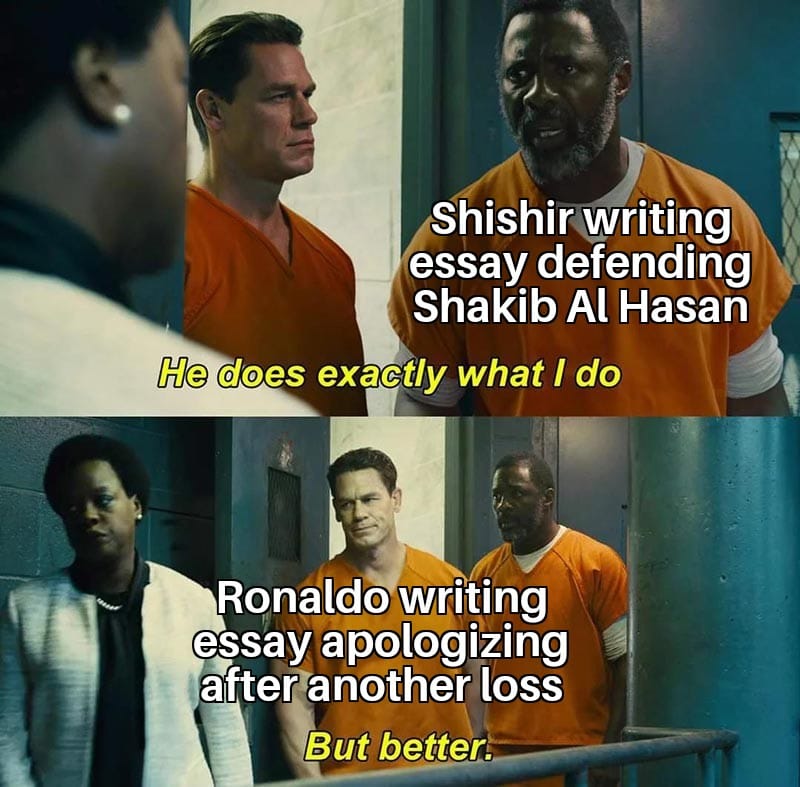
Caption: Shishir writing essay defending Shakib Al Hasan   He does exactly what I do     Ronaldo writing essay apologizing after another loss   Bu better.
Label: non-hate